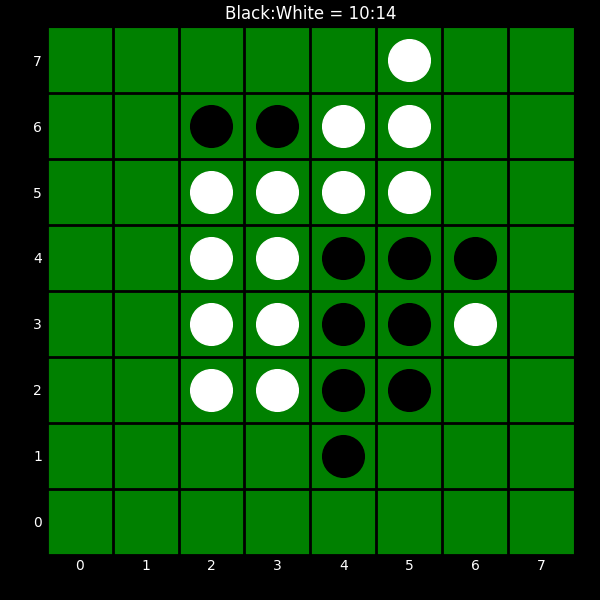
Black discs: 10
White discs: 14